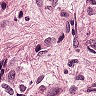
Metastatic tissue present: yes